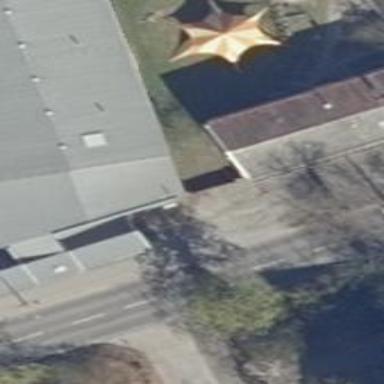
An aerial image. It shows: Public building with gabled roof.